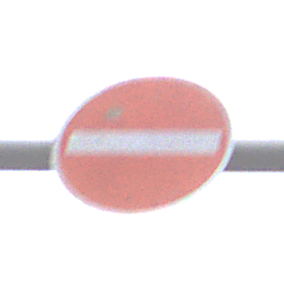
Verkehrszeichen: VerbotDerEinfahrt
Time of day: Midday
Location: Outdoor (Suburban)
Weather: Overcast
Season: NotSpecified
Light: Natural